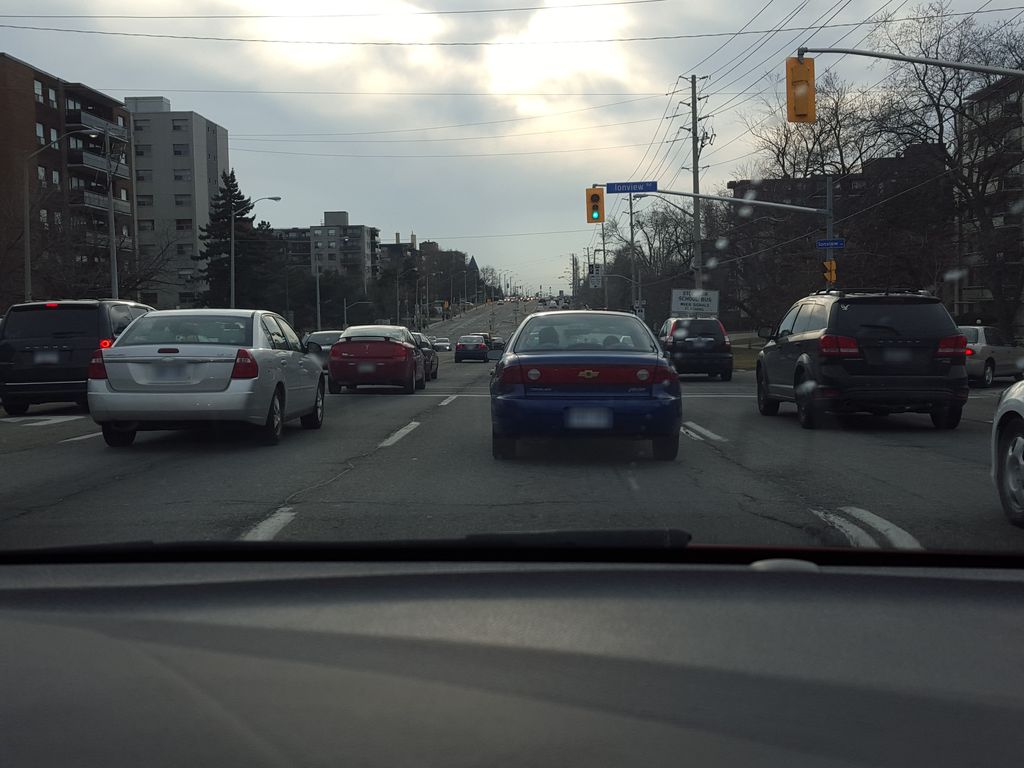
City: toronto